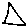
Label: triangle